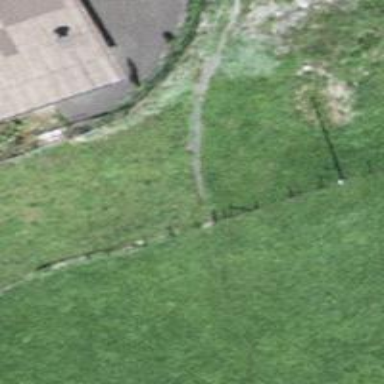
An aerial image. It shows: Swing gate barrier.